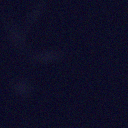
Screen state: off